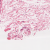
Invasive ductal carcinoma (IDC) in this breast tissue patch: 0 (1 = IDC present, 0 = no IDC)